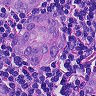
Metastatic tissue present: yes